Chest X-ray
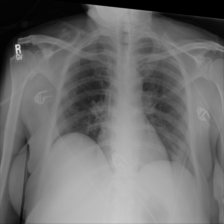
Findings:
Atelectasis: negative
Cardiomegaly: negative
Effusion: negative
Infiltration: negative
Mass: negative
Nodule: negative
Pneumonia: negative
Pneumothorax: negative
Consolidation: negative
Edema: negative
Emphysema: negative
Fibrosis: negative
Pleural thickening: negative
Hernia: negative